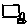
Label: square